Question: I'm using PHPExcel library to read Microsoft Office Excel xlsx files. My xlsx has only one row:

As I tried xlsx is simply a zip file which contains xml files. I unzipped my xlsx file
'''
:~> unzip w2.xlsx -d w2
Archive: w2.xlsx
inflating: w2/_rels/.rels
inflating: w2/docProps/app.xml
inflating: w2/docProps/core.xml
inflating: w2/xl/_rels/workbook.xml.rels
inflating: w2/xl/worksheets/sheet1.xml
inflating: w2/xl/styles.xml
inflating: w2/xl/workbook.xml
inflating: w2/[Content_Types].xml
'''
and opened w2/xl/worksheets/sheet1.xml which contains next xml (important part displayed below):
'''
<sheetData>
<row collapsed="false" customFormat="false" customHeight="false" hidden="false" ht="12.1" outlineLevel="0" r="1">
<c r="A1" s="1" t="n">
<f aca="true">RAND()*10000/100</f>
<v>94.5569227915257</v>
</c>
<c r="C1" s="1"/>
</row>
</sheetData>
'''
It seems that Excel internally stores already calculated value. Does a PHPExcel library has some method to read this internally calculated value. I know there are methods like getValue (returns formula =RAND*10000/1000), getCalculatedValue (calculates value), getFormattedValue (also calculates value)
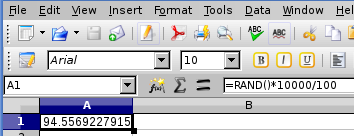
Answer: PHPExcel does indeed have a method to retrieve that value for any cell:
'''
$objPHPExcel->getActiveSheet()->getCell('A1')->getOldCalculatedValue();
'''
Note that this is not guaranteed.... if automatic calculation has been disabled in MS Excel, then it will only be as valid as the the last time that MS Excel actually executed the calculation